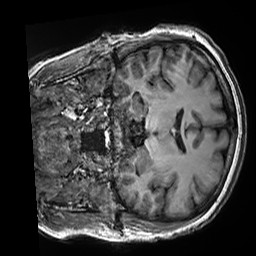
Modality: T1w
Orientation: coronal
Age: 36
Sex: female
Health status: healthy
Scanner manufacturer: siemens
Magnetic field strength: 3 T
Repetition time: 2.5 s
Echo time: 0.00299 s